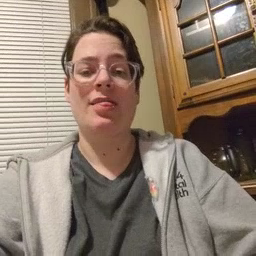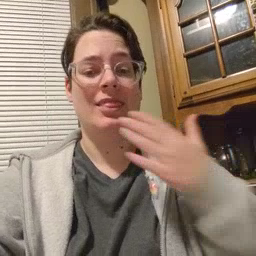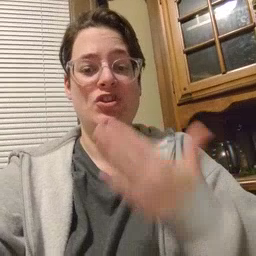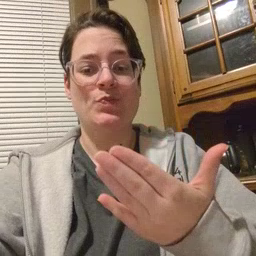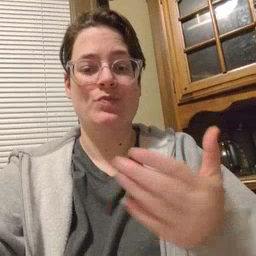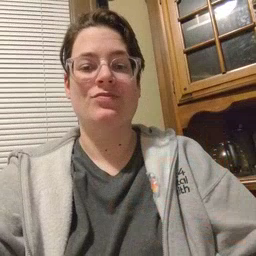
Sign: thankyou